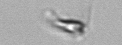
Label: Calciopappus